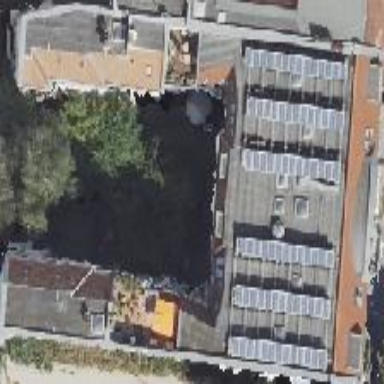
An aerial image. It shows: Apartment building with double saltbox roof shape.